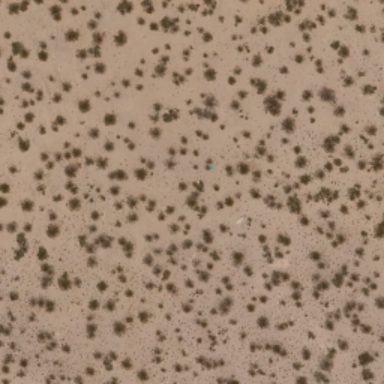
This is a chaparral .